Current action and preconditions to check: trajectory_clear

Your task: For each precondition in the list above, predict whether it will hold at this action.

Consider the current scene as observed from the mobile robot's camera, and analyze the predicted future states of all dynamic agents (e.g., people, animals, vehicles, or any moving entities) within the NEXT SECOND.

IMPORTANT: Only answer "very likely" if you are absolutely certain—based on strong, clear evidence—that a dynamic agent will violate the precondition in the predicted future state. Do NOT answer "very likely" for unlikely, ambiguous, or low-probability risks.

Ask yourself for each precondition: Is there a high probability, with clear and convincing evidence, that the predicted future states of any dynamic agent will interfere with the predicted future state of the currently executing action within the NEXT SECOND, causing that precondition to fail?

Assess the risk level based on these predictions. Use "likely" or "very likely" if motions create a clear risk of interference.

Use "neutral" or "improbable" if agents are nearby but their predicted paths are clearly diverging or non-conflicting.

Failure Risk Categories: "very improbable", "improbable", "neutral", "likely", "very likely"

Answer Format: Output ONLY the probability_of_failure value from these categories: "very improbable", "improbable", "neutral", "likely", "very likely"

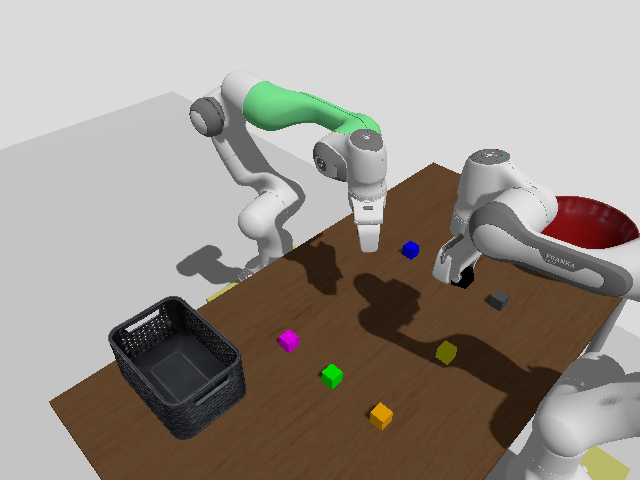

Answer: improbable